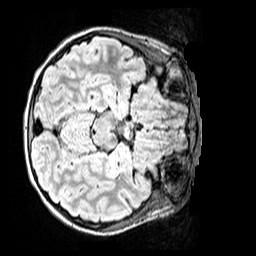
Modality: FLAIR
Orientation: axial
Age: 10
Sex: female
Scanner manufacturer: siemens
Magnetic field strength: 3 T
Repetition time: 5 s
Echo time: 0.388 s